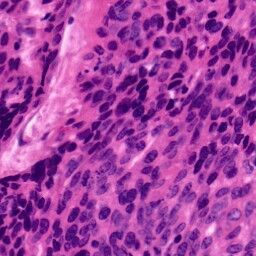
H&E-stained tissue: Ovarian